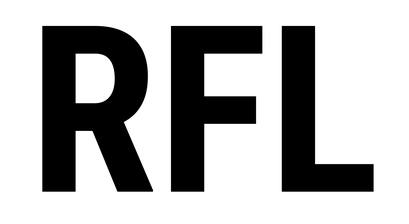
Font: Roboto_Condensed_Bold